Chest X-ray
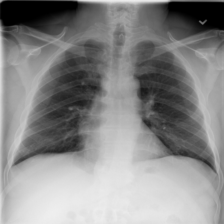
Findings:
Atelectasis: negative
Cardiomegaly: negative
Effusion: negative
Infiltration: positive
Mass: negative
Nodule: negative
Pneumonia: negative
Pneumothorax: negative
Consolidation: negative
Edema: negative
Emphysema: negative
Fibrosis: negative
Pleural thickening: negative
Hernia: negative